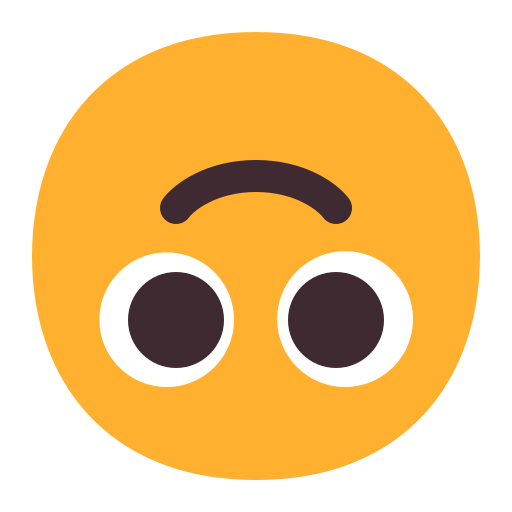
upside down face flat